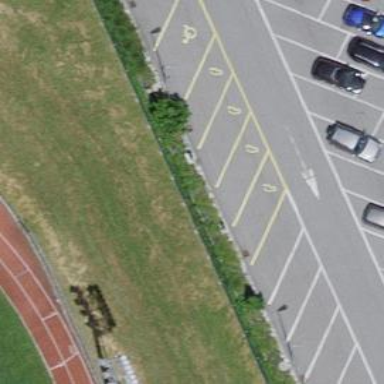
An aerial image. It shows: Charging station.